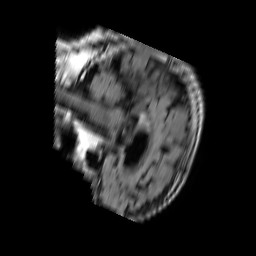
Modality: FLAIR
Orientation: sagittal
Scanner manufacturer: philips
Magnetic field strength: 1.5 T
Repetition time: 11 s
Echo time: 0.14 s